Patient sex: M
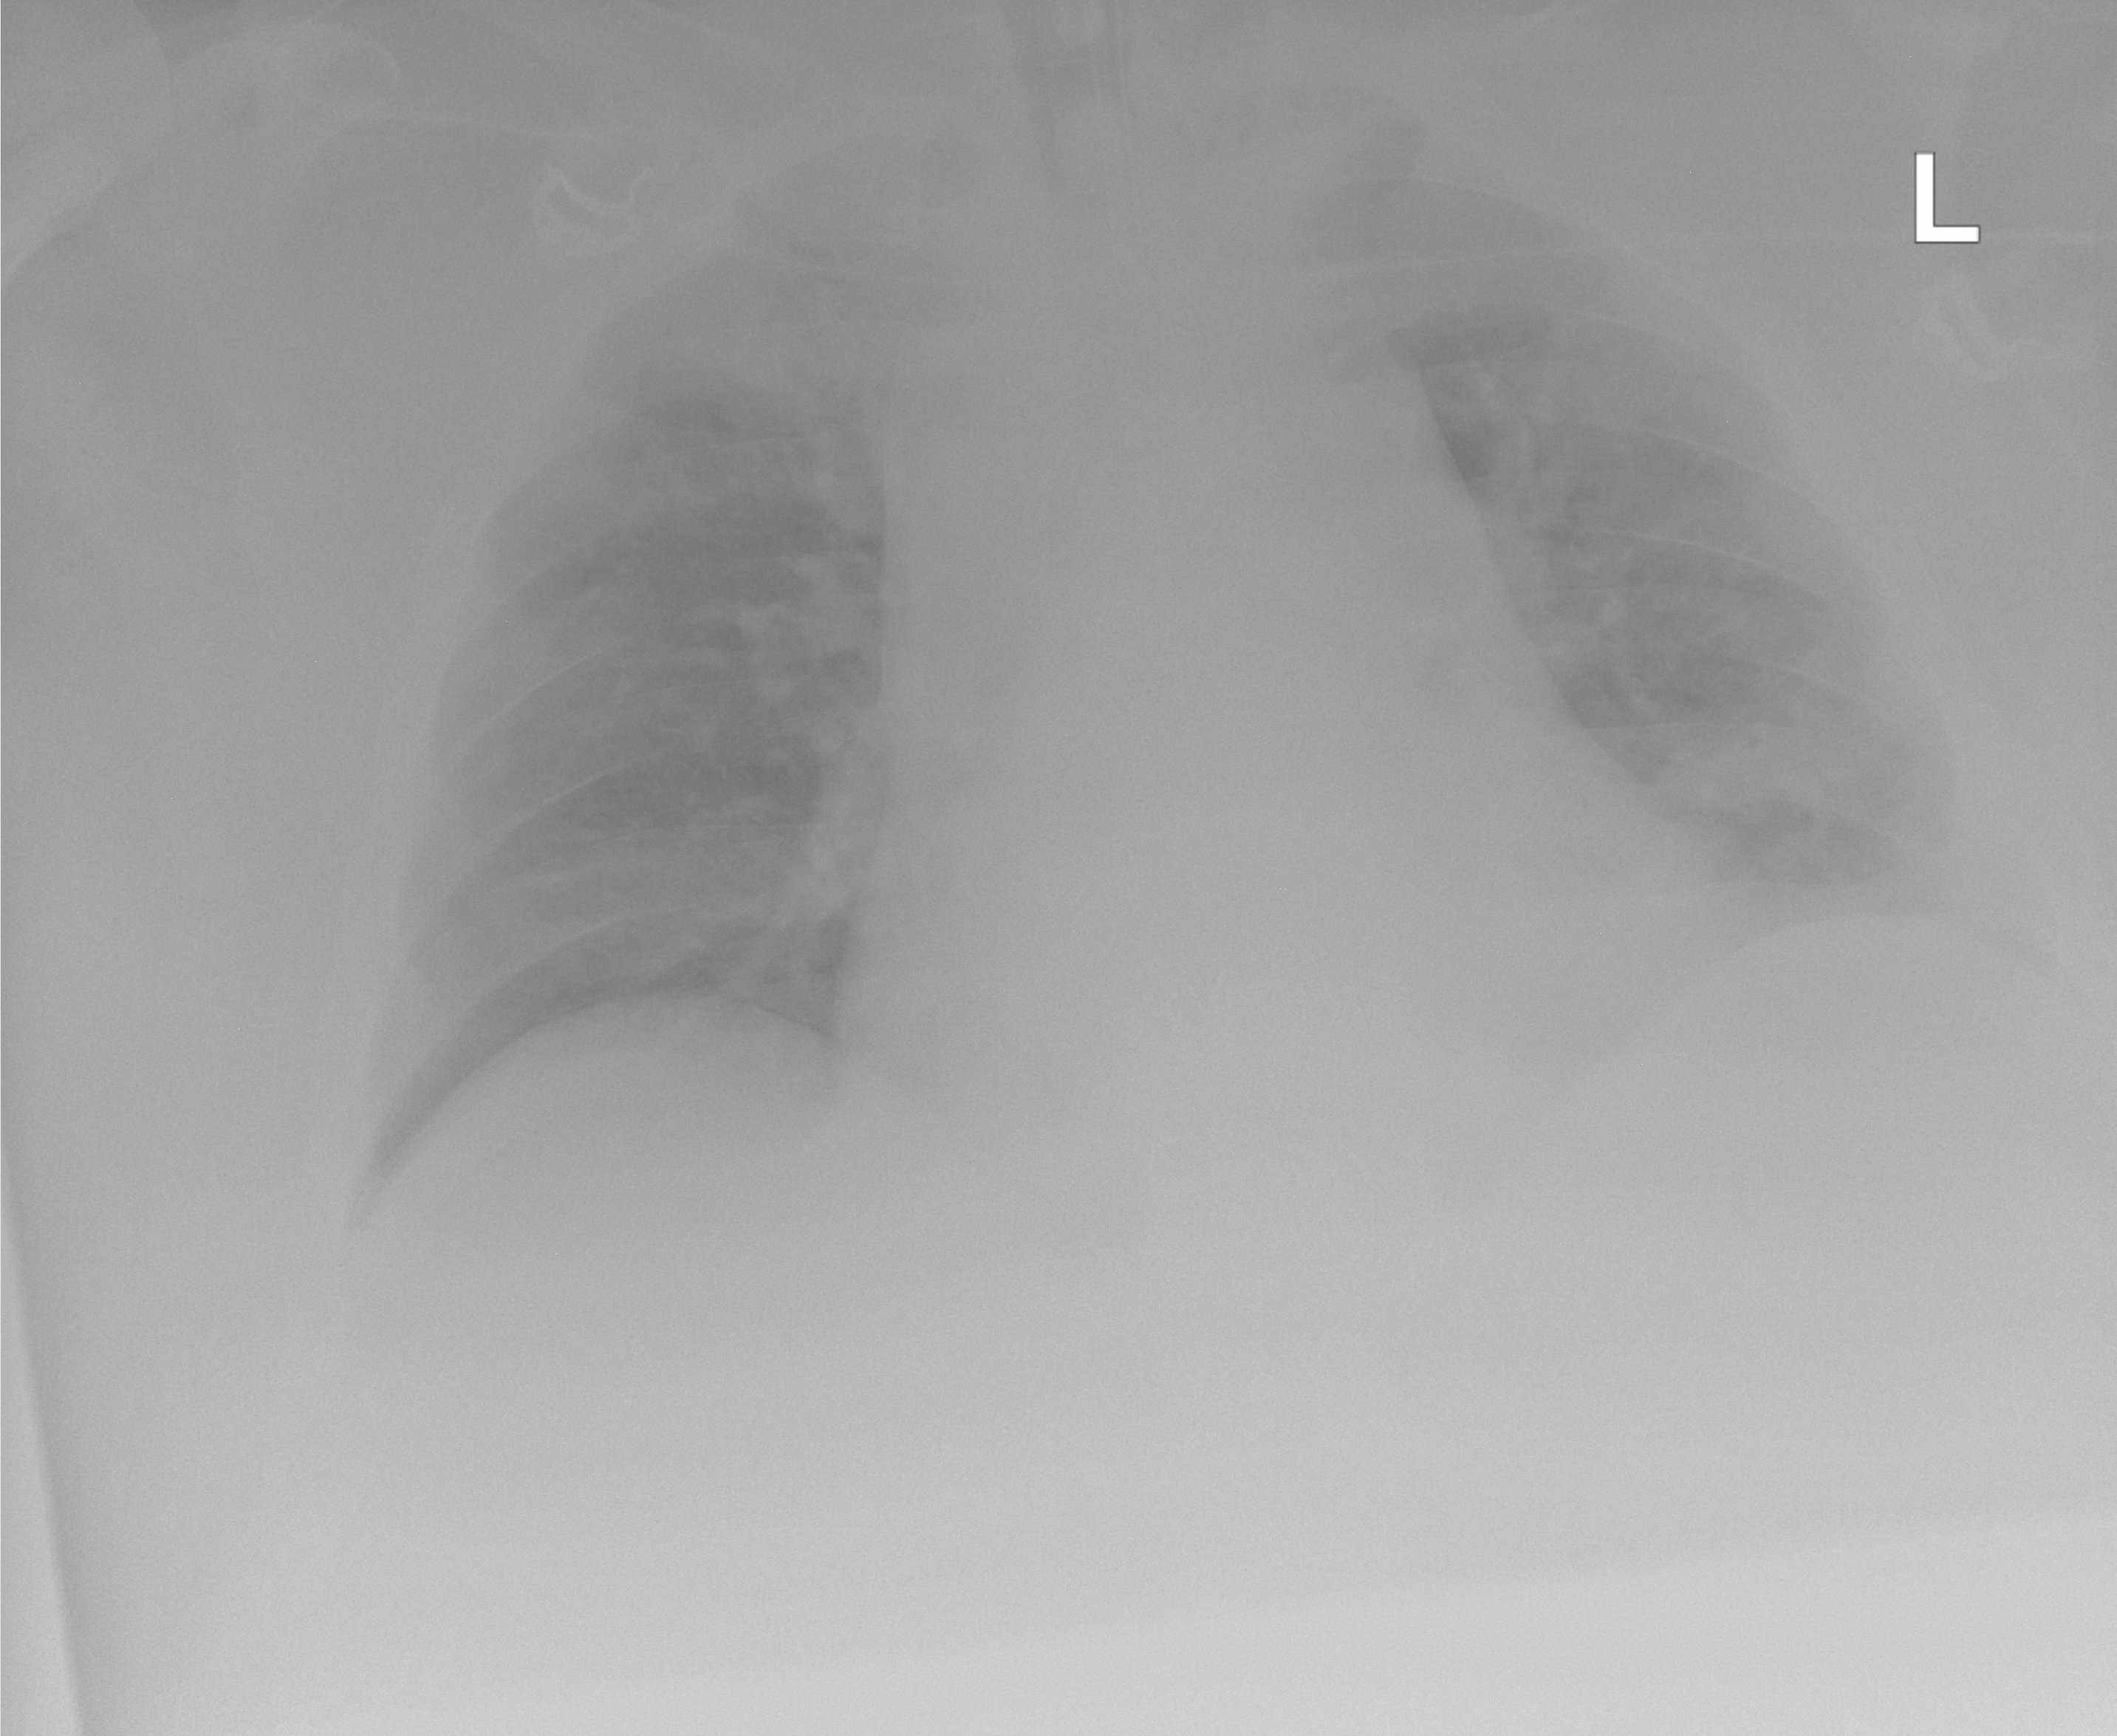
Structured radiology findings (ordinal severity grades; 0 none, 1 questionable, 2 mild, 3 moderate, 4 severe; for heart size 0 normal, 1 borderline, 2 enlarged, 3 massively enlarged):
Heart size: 1
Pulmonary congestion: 2
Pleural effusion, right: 0
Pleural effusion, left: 2
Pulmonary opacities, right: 0
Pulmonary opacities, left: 2
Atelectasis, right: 0
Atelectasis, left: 2